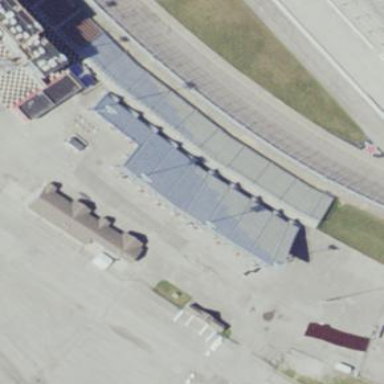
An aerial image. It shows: Grandstand building.